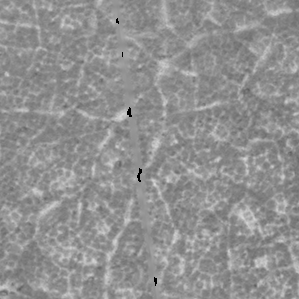
Label: frost